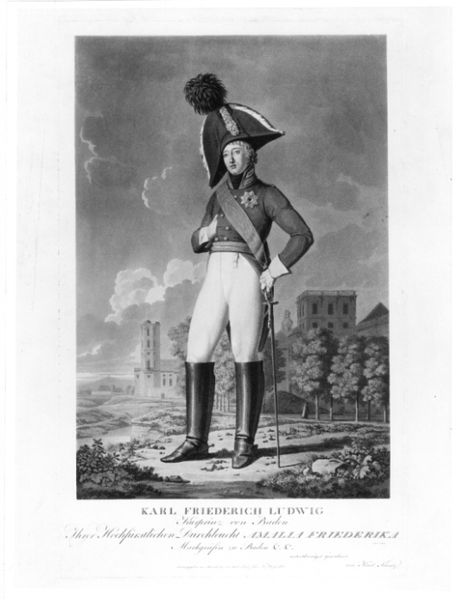
Titel: Karl Ludwig, Erbprinz v. Baden 1755-1801
Künstler: Karl Kuntz
Standort: Karlsruhe
Institution: Staatliche Kunsthalle Karlsruhe
Schlagwörter: baum, berg, feder, hand, held, himmel, mann, meer, schatten, weiß, wolken, bäume, fluss, landschaft, stadt, frankreich, geste, grau, handschuhe, hut, schwarz, gebäude, gras, gürtel, haus, weg, hose, mütze, arm, band, federn, gesicht, mensch, stehen, stein, steine, bild, bildnis, portrait, porträt, häuser, kirche, land, pose, stehend, adel, pflanzen, prtrait, stock, turm, federbusch, schärpe, schrift, ort, allee, grafik, französisch, friedrich, kaiser, könig, inschrift, deutsch, foto, name, berlin, burg, palast, druck, lithographie, schwarz-weiss, stich, titel, gross, militär, schwert, säbel, uniform, buchstaben, soldat, napoleon, degen, dreispitz, helm, offizier, orden, scherpe, stiefel, buchseite, dolch, general, feldherr, karl, kraut, kupferstich, stulpen, heroisch, preußen, ludwig, zweispitz, franzose, kriche, karl friedrich, himmer, baume, stifel, bonaparte, der große, weiße hose, federbüschel, karl friedrich ludwig, schneidig, friederich, earl, napolean, figurendarstellung, karl friederich